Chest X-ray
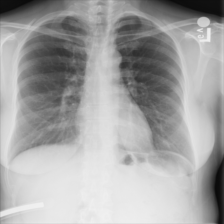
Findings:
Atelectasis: negative
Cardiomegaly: negative
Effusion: negative
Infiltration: negative
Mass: negative
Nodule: negative
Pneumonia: negative
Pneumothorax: negative
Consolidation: negative
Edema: negative
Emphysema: negative
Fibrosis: negative
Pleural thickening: negative
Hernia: negative